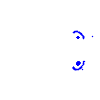
Particle: electron